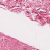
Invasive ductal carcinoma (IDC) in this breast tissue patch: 0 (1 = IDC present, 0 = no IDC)